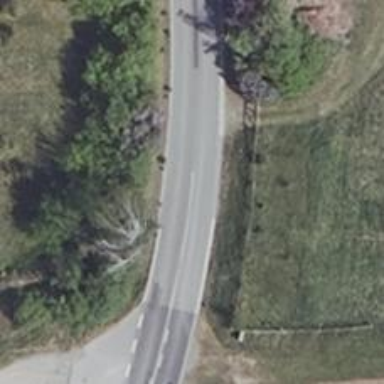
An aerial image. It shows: Primary road with asphalt surface.